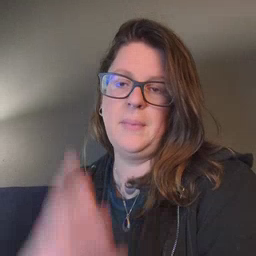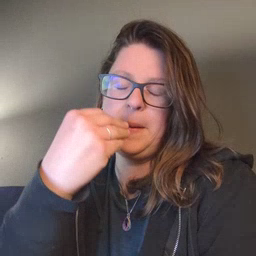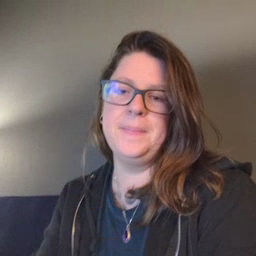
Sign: nap